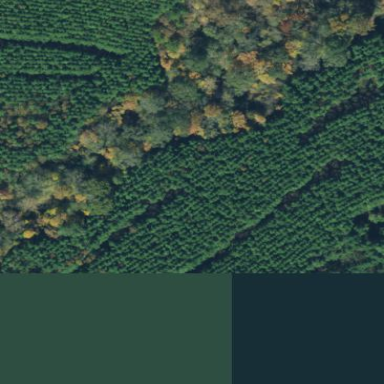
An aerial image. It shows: Mixed woodland with variety of leaf types and cycles.